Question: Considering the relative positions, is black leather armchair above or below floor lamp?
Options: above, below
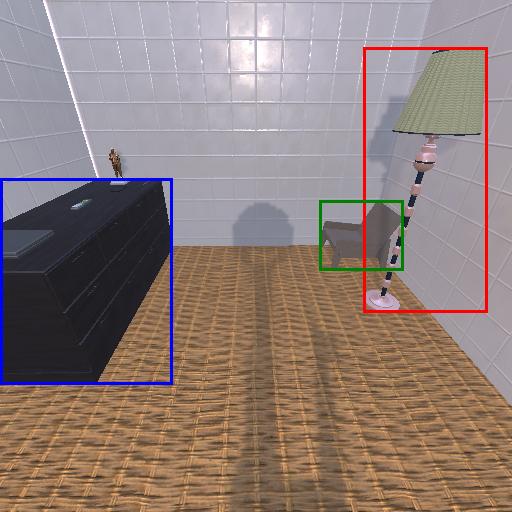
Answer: above